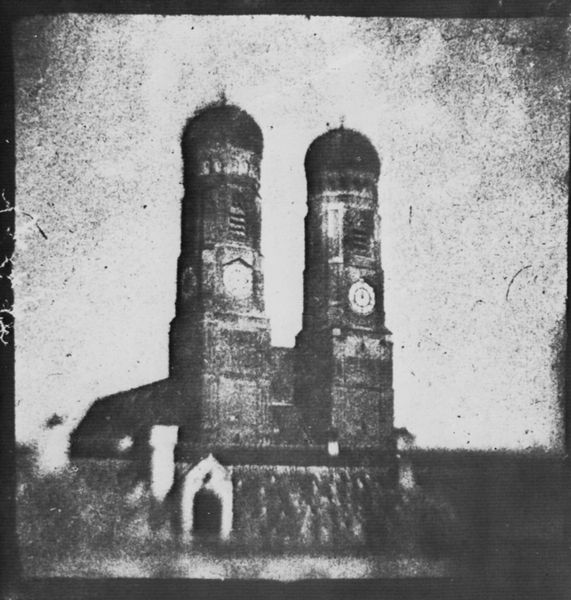
Titel: Positive Kopie der ersten Photographie Deutschlands
Künstler: Steinheil und Kobell
Schlagwörter: himmel, weiß, fenster, dach, haus, haube, alt, stein, kirche, kamin, turm, mauer, uhr, unscharf, foto, fotografie, kirchtürme, türme, zwiebeltürme, münchen, dom, schwarz-weiss, kirchenschiff, verschwommen, aufnahme, foro, kirchturmuhr, frauenkirche, schwaz, hausdach, giebelfenster, fenstet, türmedach, turmschreiber, verscwommen